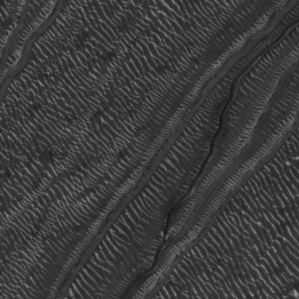
Label: frost